This time-frequency spectrogram was computed from a bearing vibration snapshot; brighter regions carry more energy. Classify the bearing condition as one of: normal, inner_race, outer_race, ball.
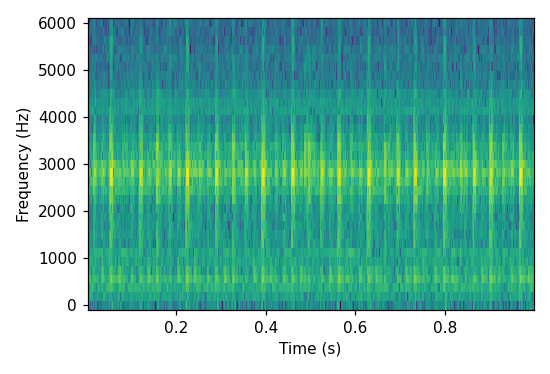
Answer: outer_race